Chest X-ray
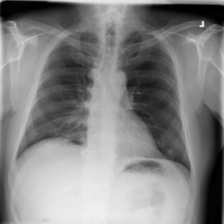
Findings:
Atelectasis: negative
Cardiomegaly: negative
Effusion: negative
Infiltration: negative
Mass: negative
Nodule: negative
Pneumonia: negative
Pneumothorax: negative
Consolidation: negative
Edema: negative
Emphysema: negative
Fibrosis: negative
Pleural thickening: negative
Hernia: negative